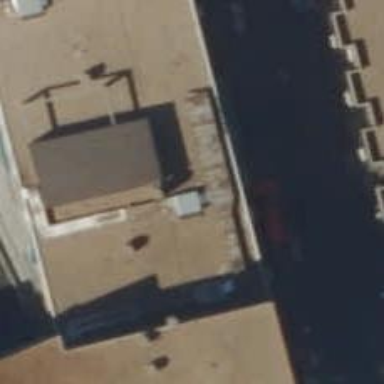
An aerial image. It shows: Healthcare clinic.